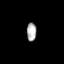
Tissue: prostate
Cell type: T cells
Senescence score: 0.3607
Nuclear area (px): 173
Mean DAPI intensity: 175.139